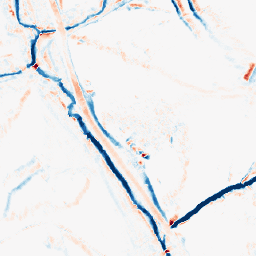
Category: morphological
Decomposition family: morphological_diamond
Decomposition parameters: operation: average
radius: 5
Upsampling method: nearest
Upsampling parameters: scale: 2
Upsampling scale: 2